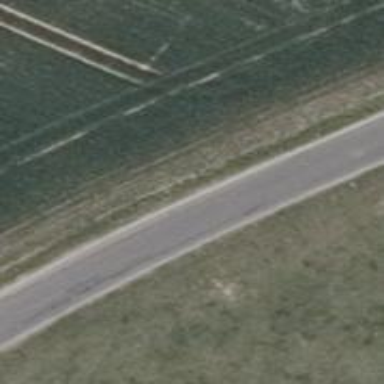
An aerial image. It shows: Tertiary road.